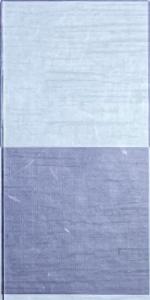
Label: Empty